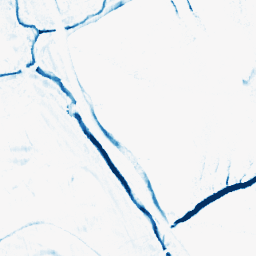
Category: morphological
Decomposition family: morphological_rect
Decomposition parameters: operation: closing
width: 5
height: 10
Upsampling method: sinc_hamming
Upsampling parameters: scale: 4
kernel_size: 8
Upsampling scale: 4